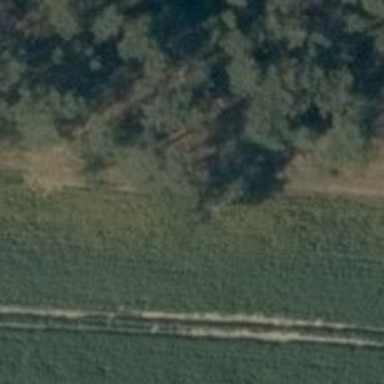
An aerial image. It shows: Dirt track road with grade 4 track type.